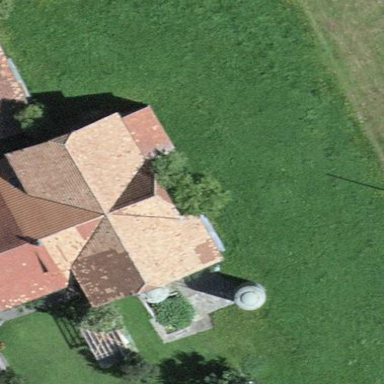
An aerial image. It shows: Farm building.